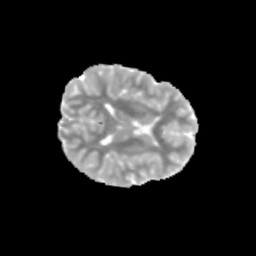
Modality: MD
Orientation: axial
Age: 10
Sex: female
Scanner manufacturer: siemens
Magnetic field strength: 3 T
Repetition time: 3.8 s
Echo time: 0.07 s